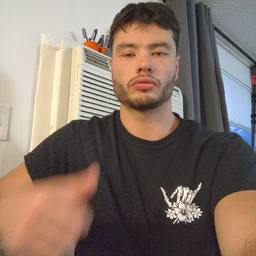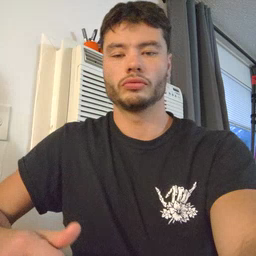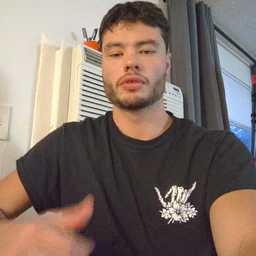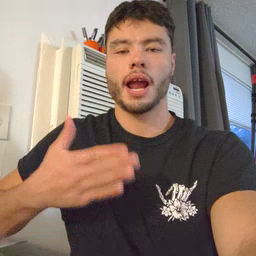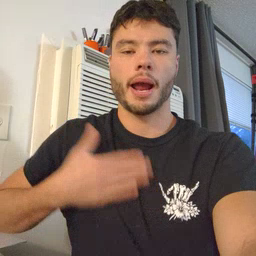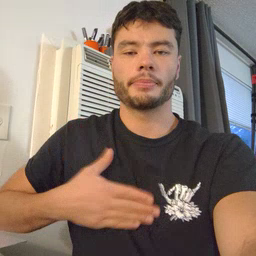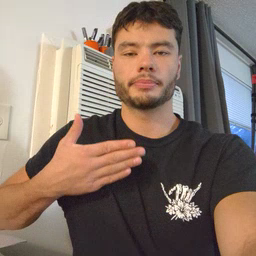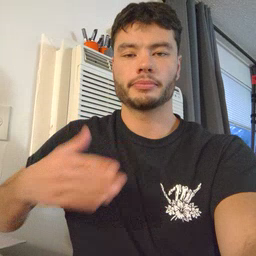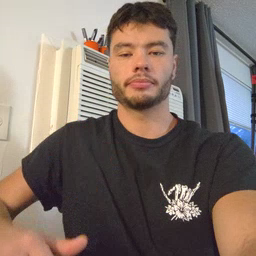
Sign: happy